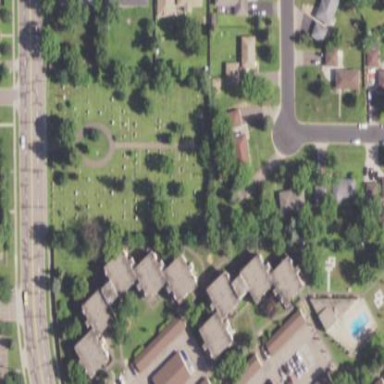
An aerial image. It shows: Cemetery.